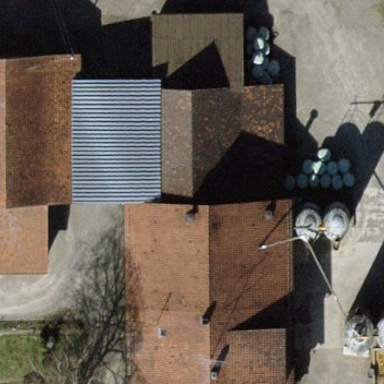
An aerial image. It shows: Gabled roof farm building.